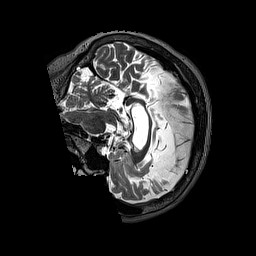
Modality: T2w
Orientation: sagittal
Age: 62
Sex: female
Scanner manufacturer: siemens
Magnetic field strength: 3 T
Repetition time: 3.2 s
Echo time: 0.567 s